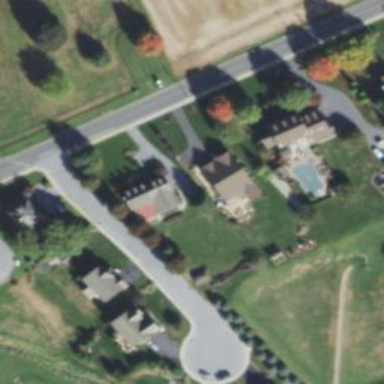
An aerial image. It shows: Residential road with asphalt surface and sidewalk on the left side.